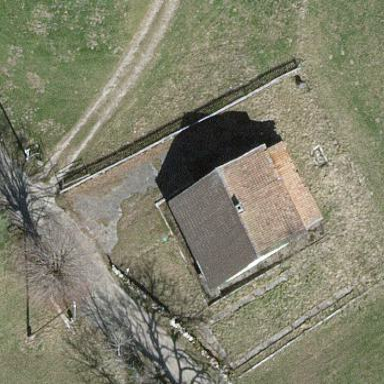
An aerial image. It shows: Detached building.